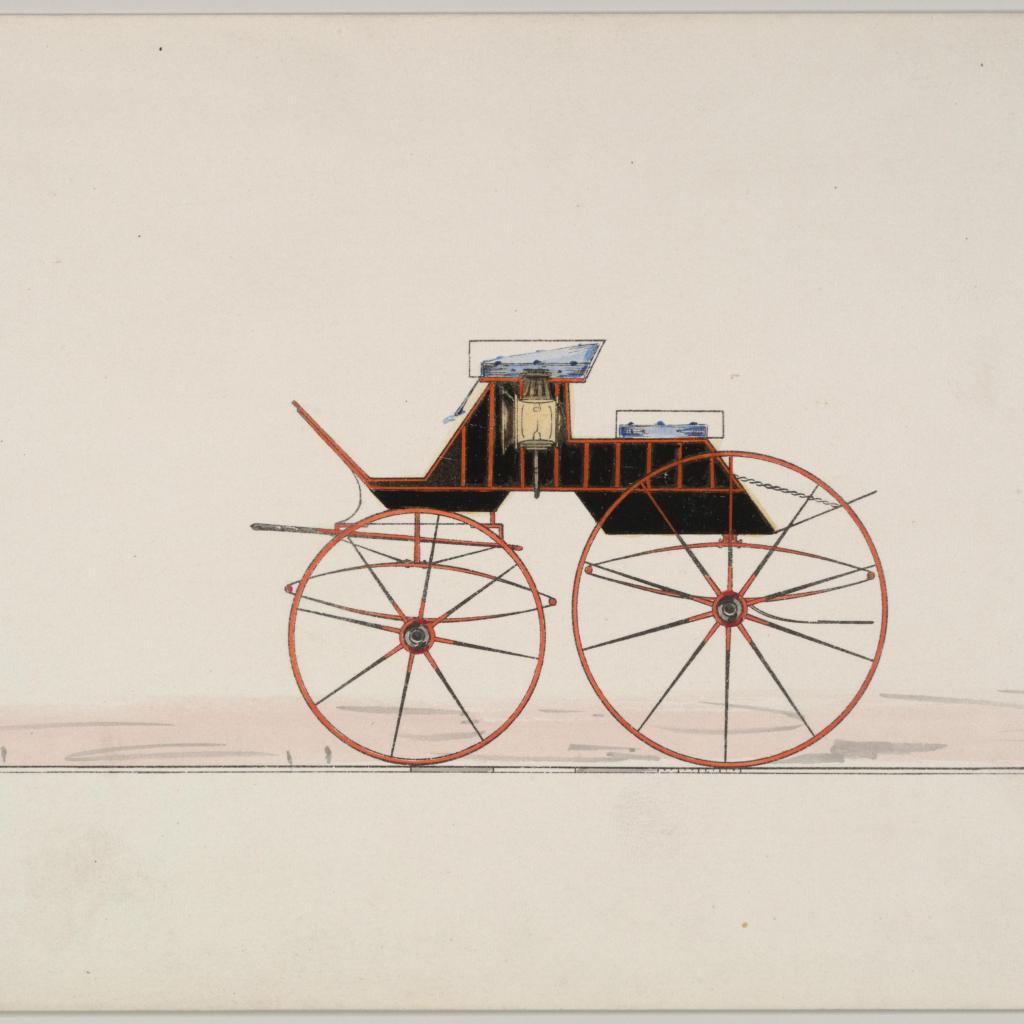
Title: Design for 4 seat Phaeton, no top (unnumbered)
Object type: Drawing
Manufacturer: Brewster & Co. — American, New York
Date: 1850–70
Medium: Pen and black wink, watercolor and gouache with gum arabic
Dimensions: sheet: 6 1/16 x 8 5/8 in. (15.4 x 21.9 cm)
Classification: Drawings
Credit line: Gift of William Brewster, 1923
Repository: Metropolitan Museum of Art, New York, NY